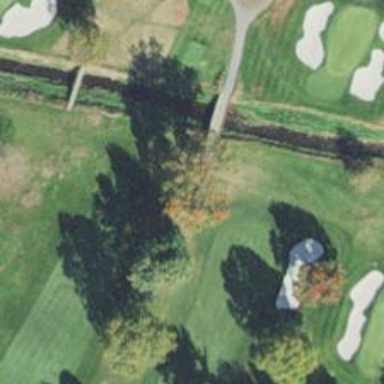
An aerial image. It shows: Path used for both walking and golf.